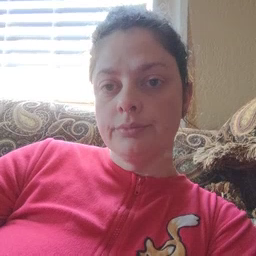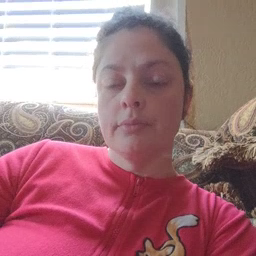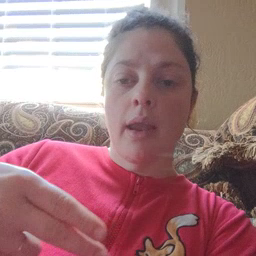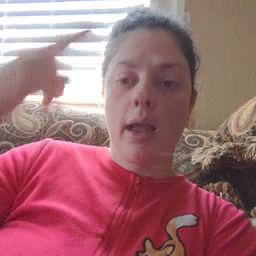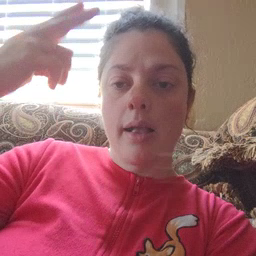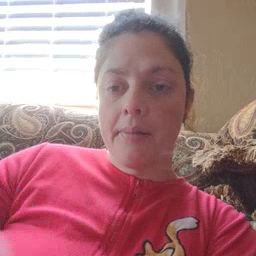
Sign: high